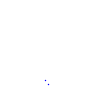
Particle: proton